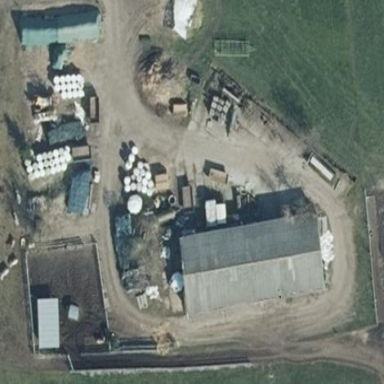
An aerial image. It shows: Farmyard area.